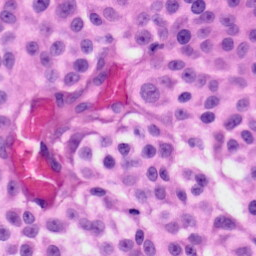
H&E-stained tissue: Skin